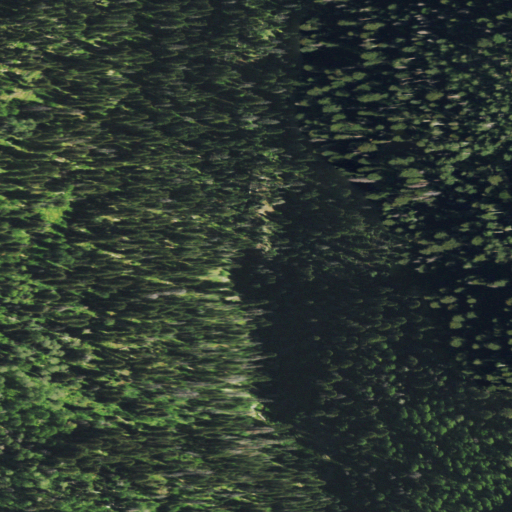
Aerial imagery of valley in Colorado named Mineral Wonder Gulch containing evergreen forest, deciduous forest, and mixed forest